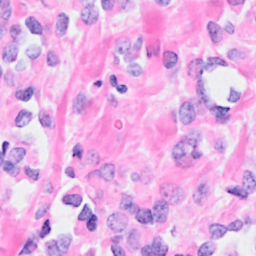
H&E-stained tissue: Breast